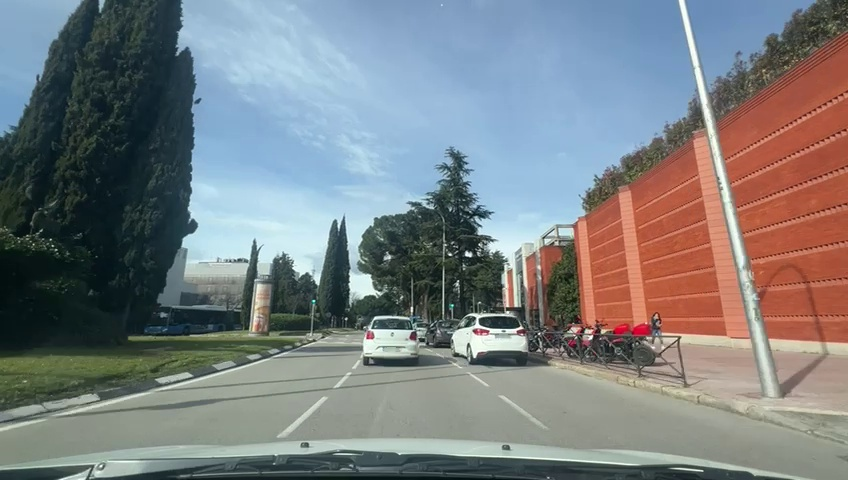
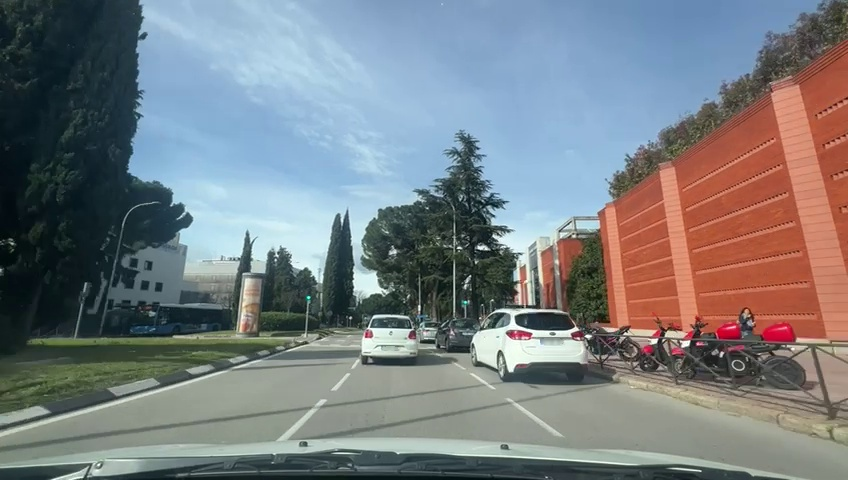
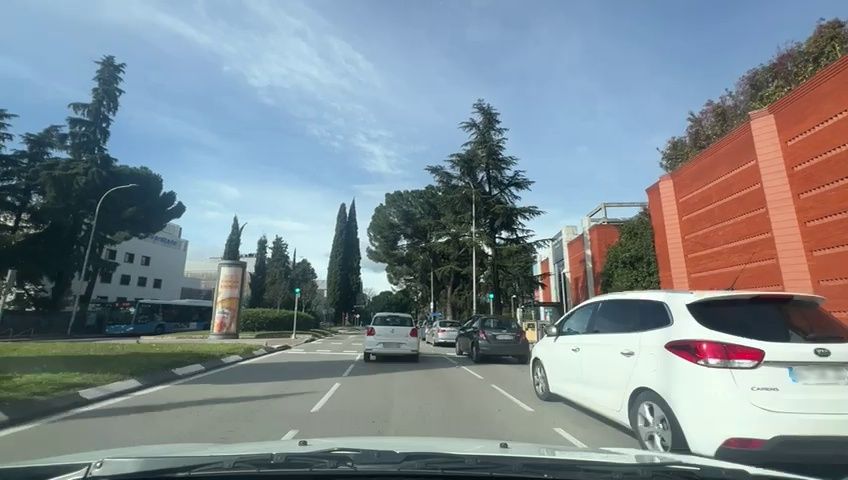
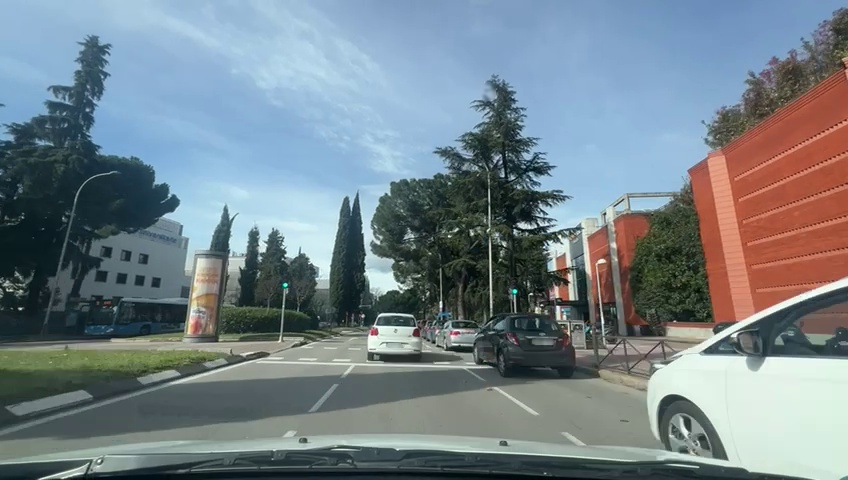
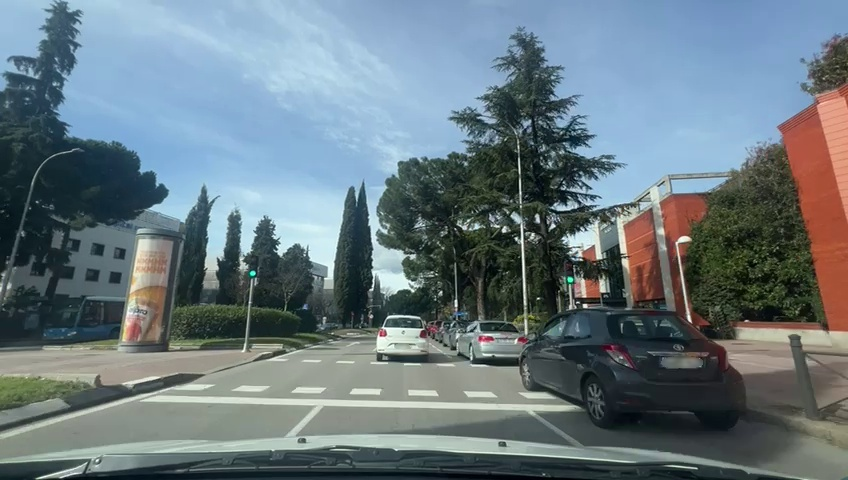
Situation: Lateral parked car
Question: Are vehicles present on the right side of the ego lane?
Answer: Yes
Reasoning: There are parked cars in the right adjacent lane of the ego car

Situation: Lateral parked car
Question: Are vehicles parked parallel or perpendicular to the roadway near the ego lane?
Answer: Yes
Reasoning: Vehicles are parked in the right side of the ego car in parallel

Situation: Lateral parked car
Question: Does the environment indicate an urban road where curbside parking is permitted?
Answer: Yes
Reasoning: There is a red building in the right and trees on the left indicating clearly urban road where curbside parking is allowed

Situation: Lateral parked car
Question: Is the ego vehicle traveling in a middle lane with traffic lanes on both sides?
Answer: Yes
Reasoning: Yes there are traffic lanes un both side indicated by road signs but in the right there are parked cars

Situation: Lateral parked car
Question: Are vehicles present on the left side of the ego lane?
Answer: No
Reasoning: There are not vehicles parked in the left side, the lane is completely empty